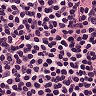
Metastatic tissue present: no